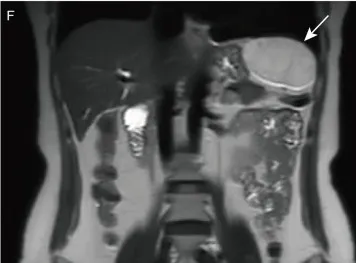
Magnetic resonance imaging (MRI). T2-weighted image (T2WI).
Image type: radiology (mri)